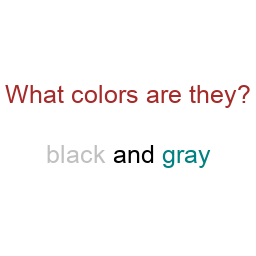
Color: silver, teal
Color name shown: black, gray
Background color: white
Question text color: brown